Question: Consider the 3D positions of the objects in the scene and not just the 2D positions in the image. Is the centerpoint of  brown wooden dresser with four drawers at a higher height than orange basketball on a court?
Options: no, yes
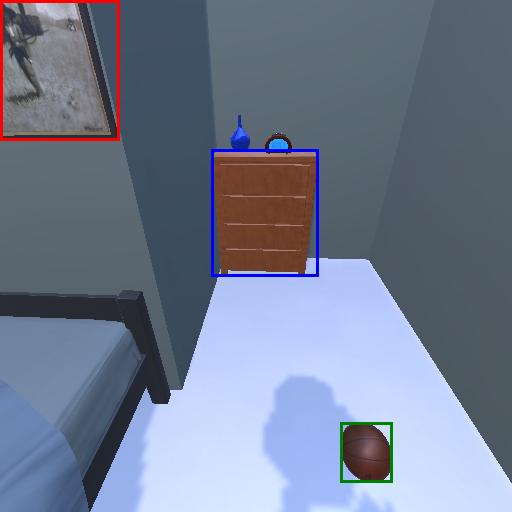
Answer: no